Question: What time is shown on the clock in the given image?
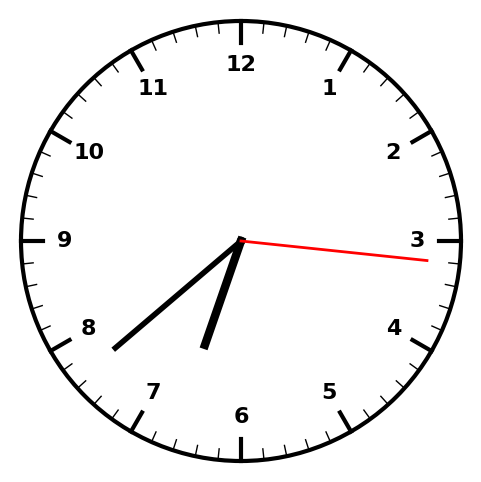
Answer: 06:38:16